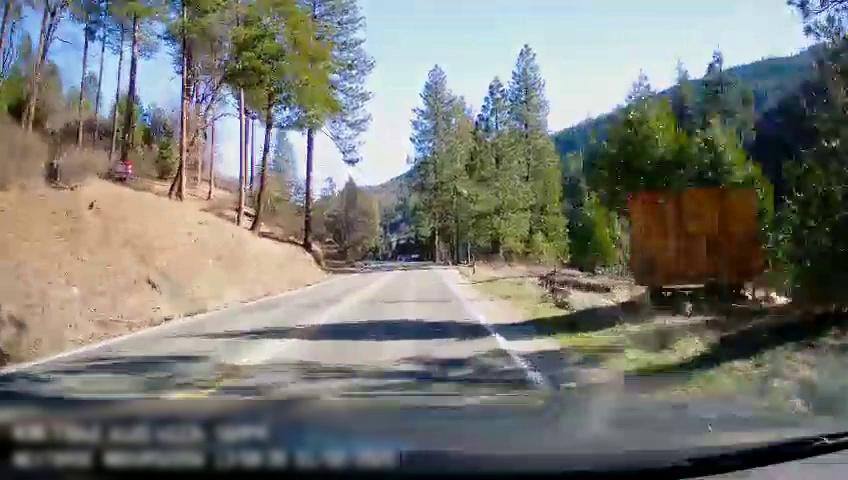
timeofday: Day
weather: Sunny
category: Drivable Space
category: Drivable Space
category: Lanes | Opposite Lane
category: Lanes | Current Lane
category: Lanes | Opposite Lane
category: Lanes | Current Lane